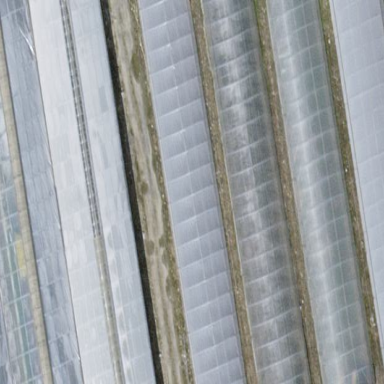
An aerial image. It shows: Greenhouse.